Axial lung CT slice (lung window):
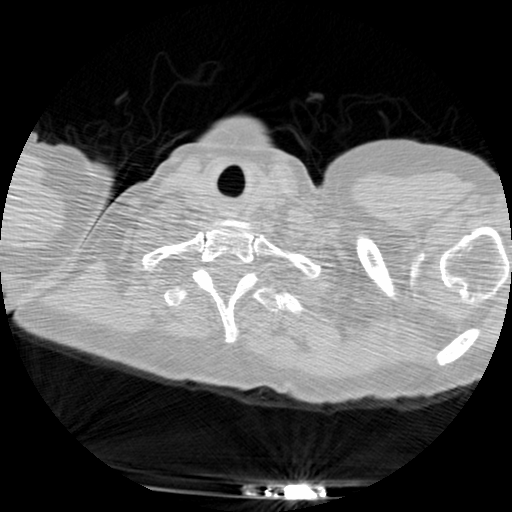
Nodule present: no